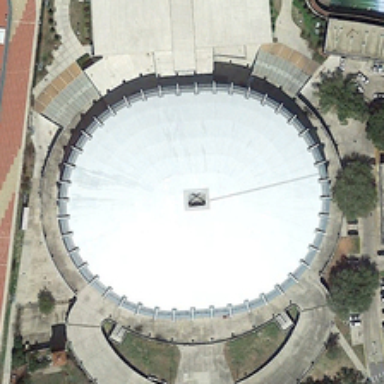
Several buildings and green trees are around a circle building .